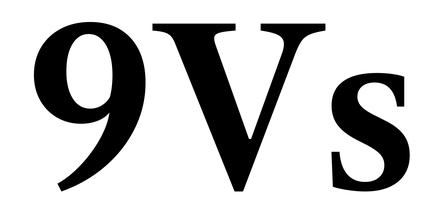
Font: LibreCaslonText_SemiBold